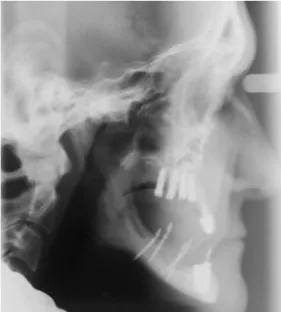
Postoperative. Radiographs: improvement of the intermaxillary relationship after orthognathic surgery.
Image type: radiology (x_ray)